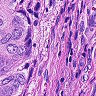
Metastatic tissue present: yes